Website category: university
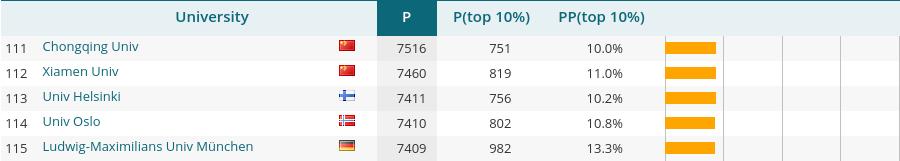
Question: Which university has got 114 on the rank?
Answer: Univ Oslo

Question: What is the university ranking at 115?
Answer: Ludwig-Maximilians Univ Mnchen

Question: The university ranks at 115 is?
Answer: Ludwig-Maximilians Univ Mnchen

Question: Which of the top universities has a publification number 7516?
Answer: Chongqing Univ

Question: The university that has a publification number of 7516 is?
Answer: Chongqing Univ

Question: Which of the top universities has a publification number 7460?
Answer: Xiamen Univ

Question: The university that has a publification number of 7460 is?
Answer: Xiamen Univ

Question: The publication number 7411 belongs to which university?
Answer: Univ Helsinki

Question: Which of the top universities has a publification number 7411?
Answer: Univ Helsinki

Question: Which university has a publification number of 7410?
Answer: Univ Oslo

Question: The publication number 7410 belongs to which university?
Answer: Univ Oslo

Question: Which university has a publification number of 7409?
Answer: Ludwig-Maximilians Univ Mnchen

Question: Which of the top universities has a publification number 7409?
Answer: Ludwig-Maximilians Univ Mnchen

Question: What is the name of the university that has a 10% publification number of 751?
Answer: Chongqing Univ

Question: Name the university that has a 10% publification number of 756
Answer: Univ Helsinki

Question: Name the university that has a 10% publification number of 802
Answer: Univ Oslo

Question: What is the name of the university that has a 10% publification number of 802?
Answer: Univ Oslo

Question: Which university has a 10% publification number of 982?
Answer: Ludwig-Maximilians Univ Mnchen